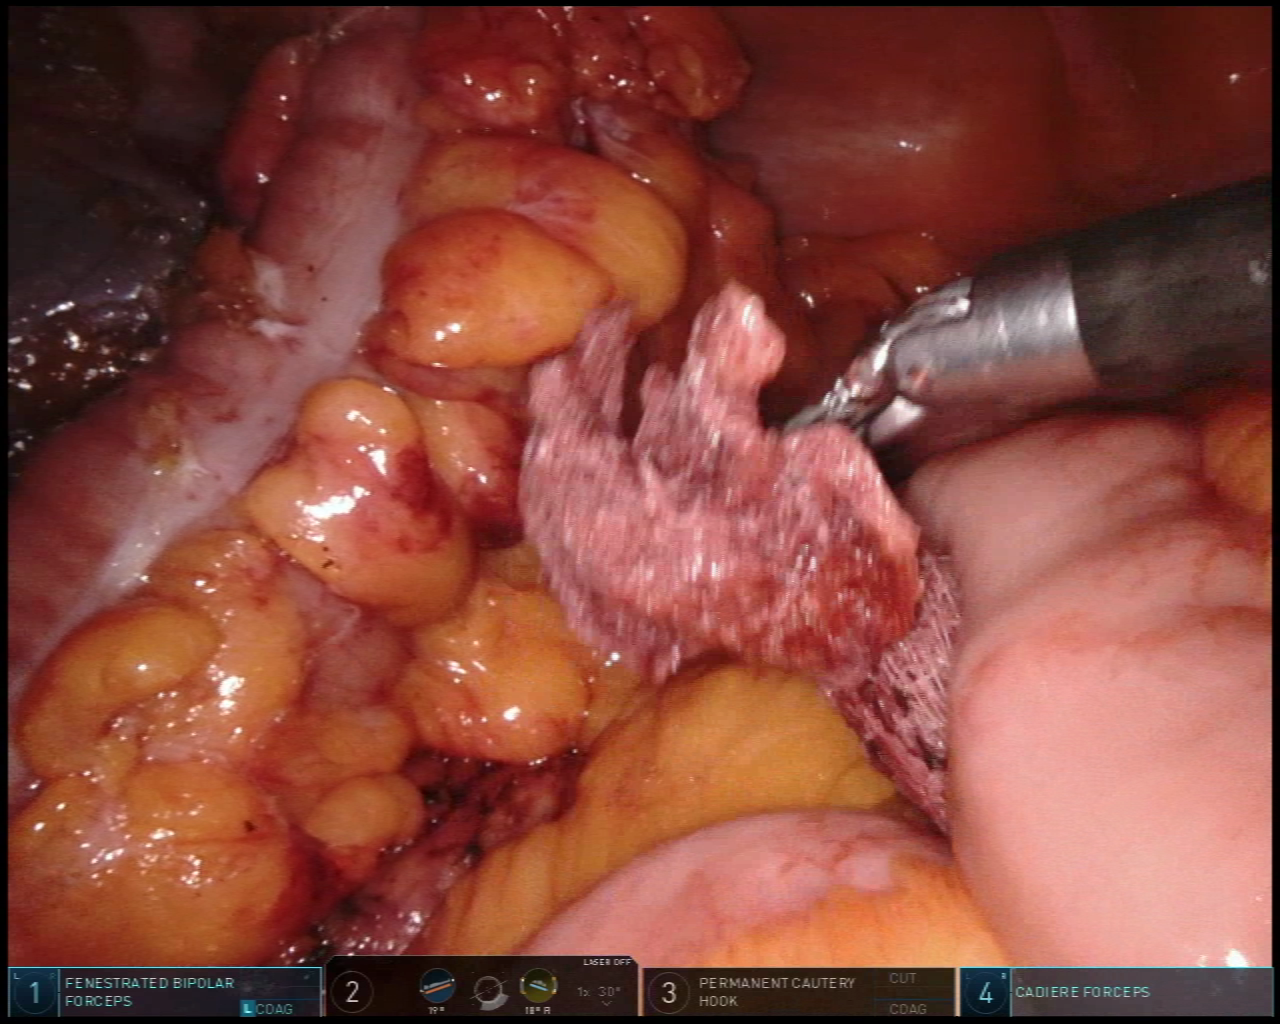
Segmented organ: abdominal_wall
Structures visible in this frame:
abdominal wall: yes
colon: yes
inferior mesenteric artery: no
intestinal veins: no
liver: no
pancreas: no
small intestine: yes
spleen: no
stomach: no
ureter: no
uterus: no
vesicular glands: no